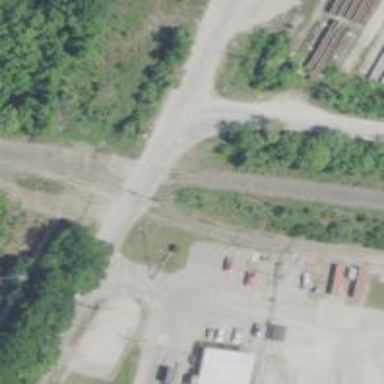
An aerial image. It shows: Railway level crossing.